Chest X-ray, PA view. Patient: 52 years old, sex F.
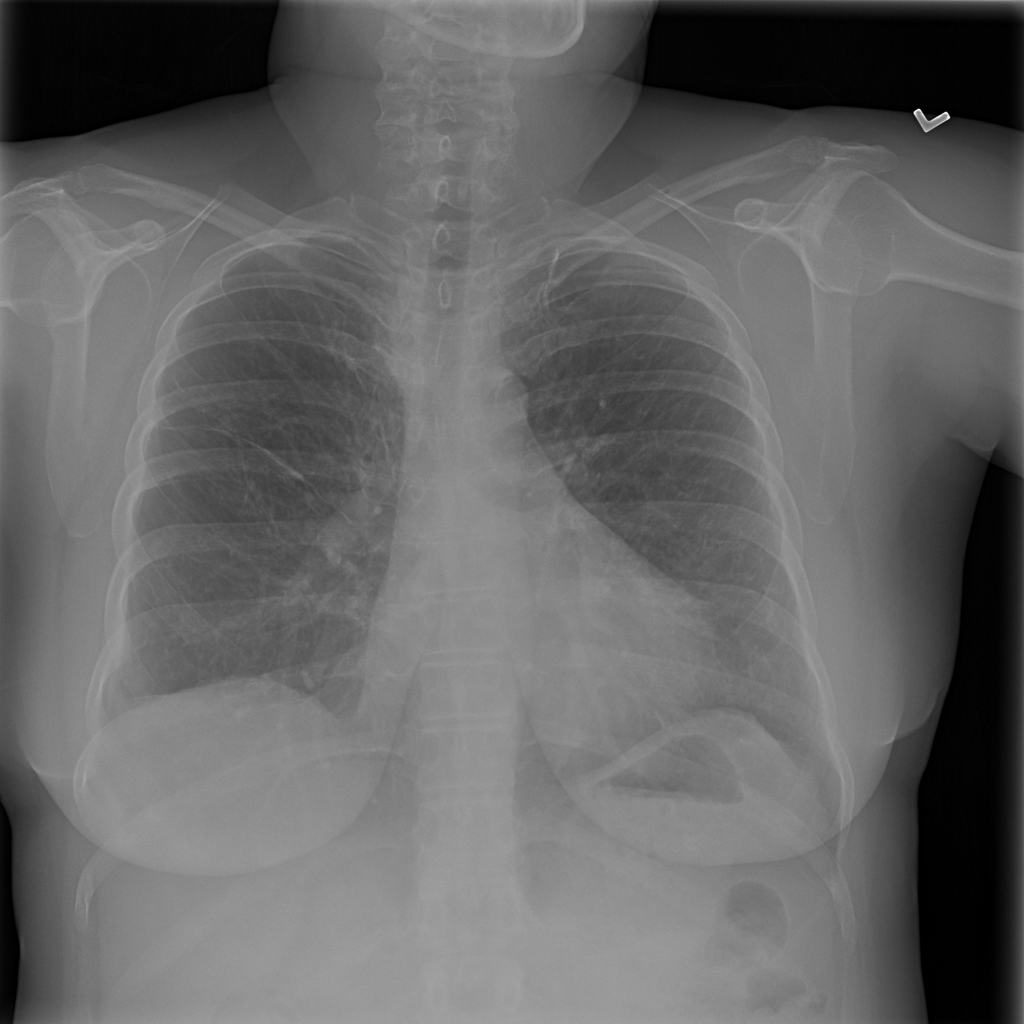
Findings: No Finding